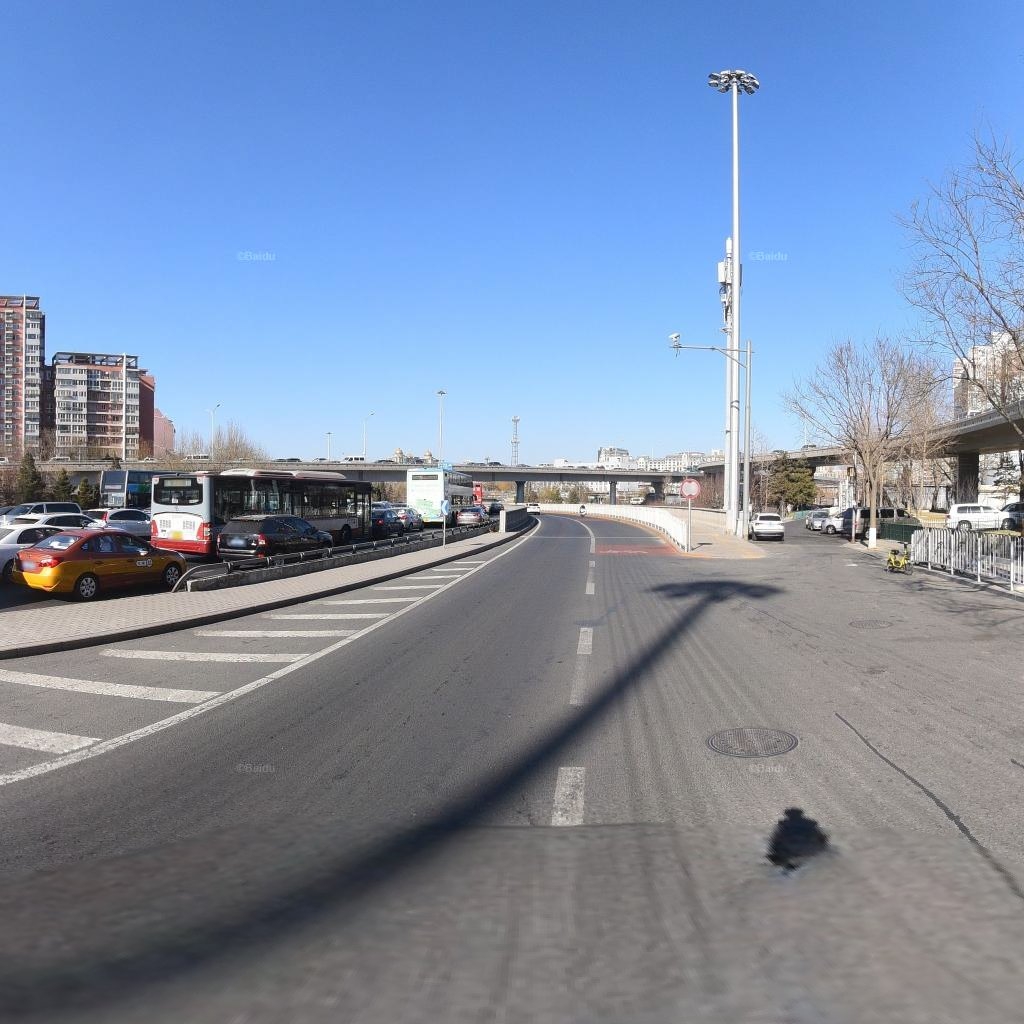
Region: Dongcheng
Road damage annotations: longitudinal patch, longitudinal patch, manhole cover, manhole cover